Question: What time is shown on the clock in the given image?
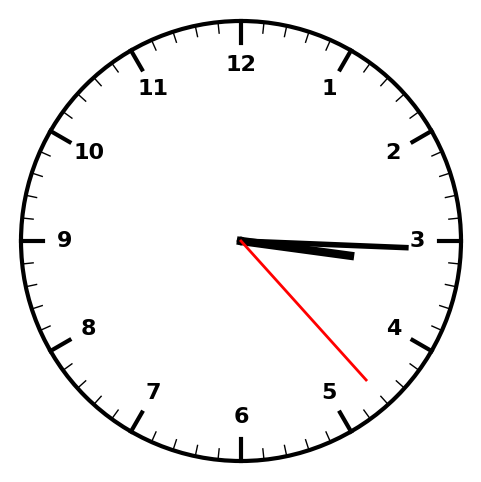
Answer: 03:15:23